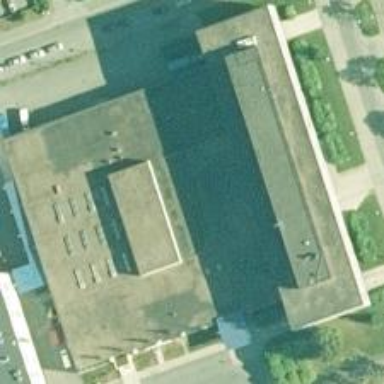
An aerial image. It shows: Commercial building.